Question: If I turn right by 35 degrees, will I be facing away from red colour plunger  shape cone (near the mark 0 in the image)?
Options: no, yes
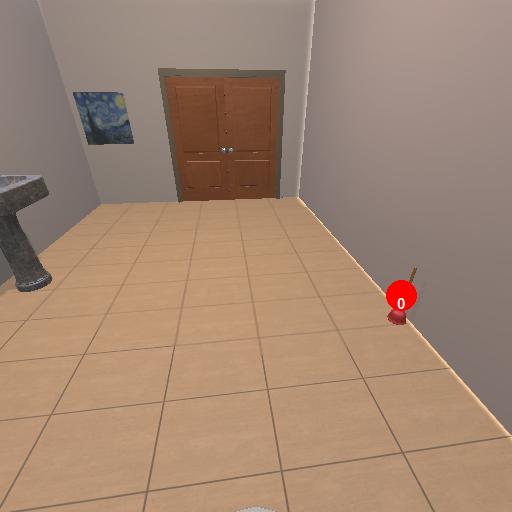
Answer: no